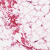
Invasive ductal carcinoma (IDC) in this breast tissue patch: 0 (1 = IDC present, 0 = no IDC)